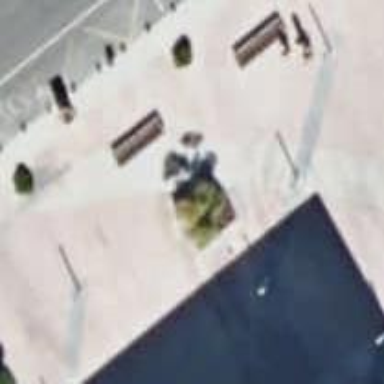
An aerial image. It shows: Bench.